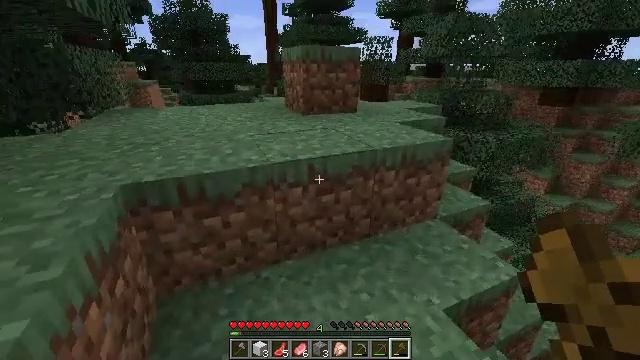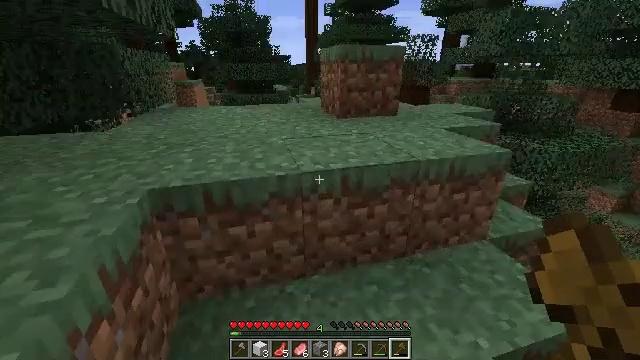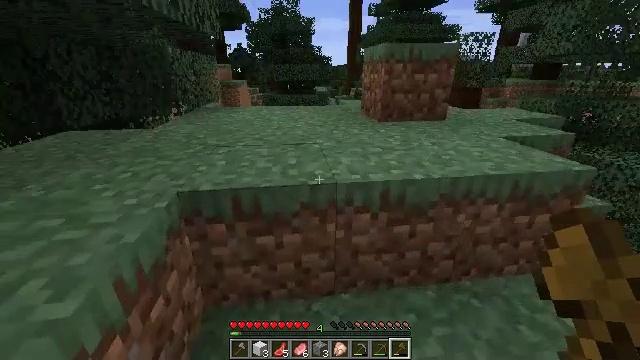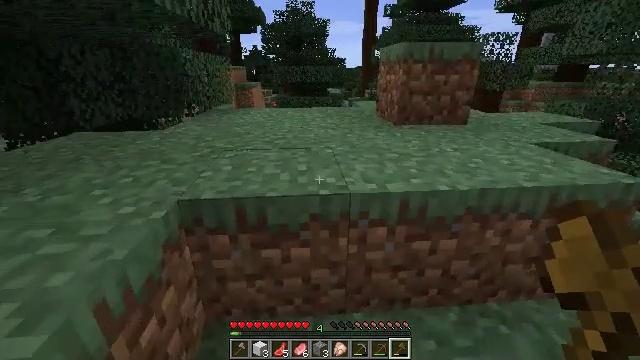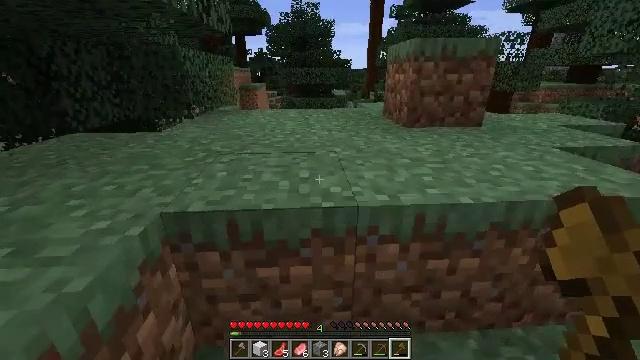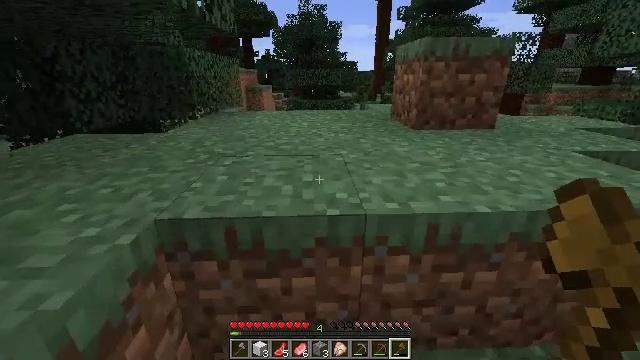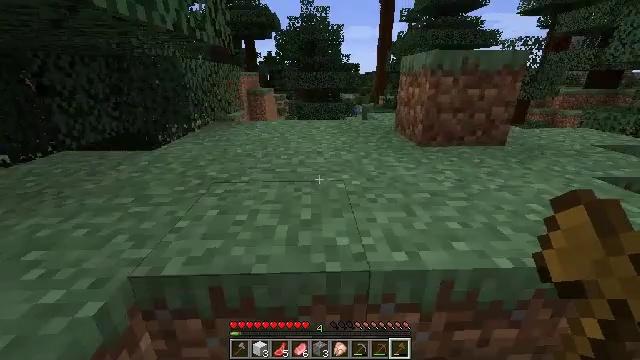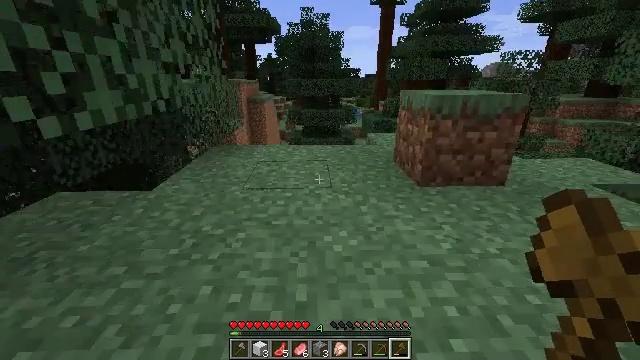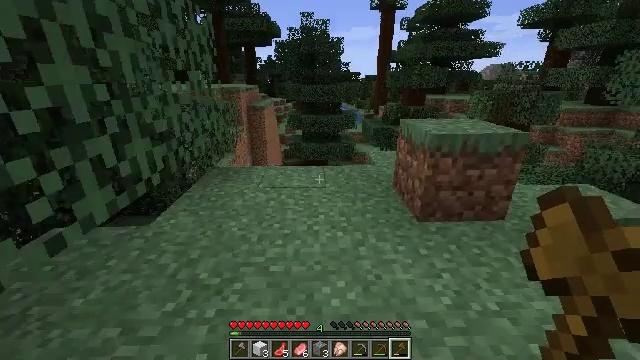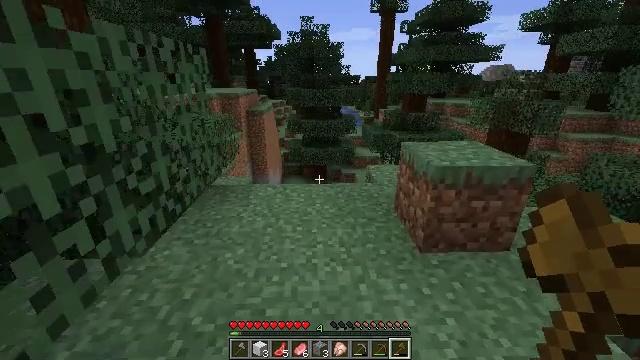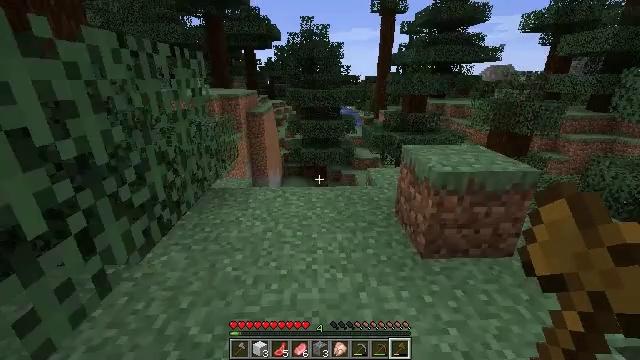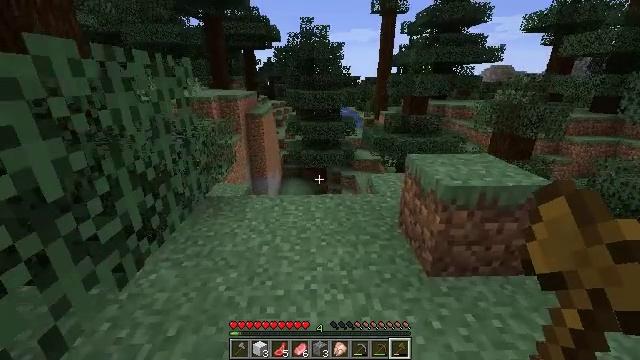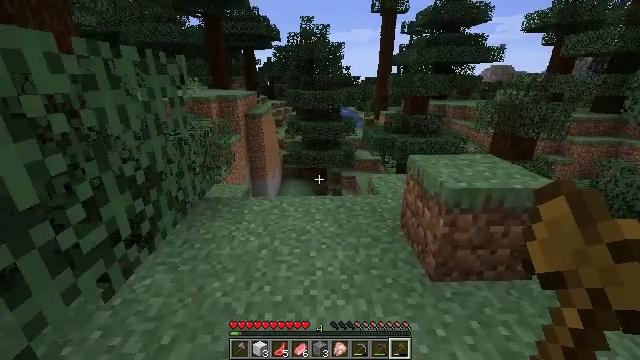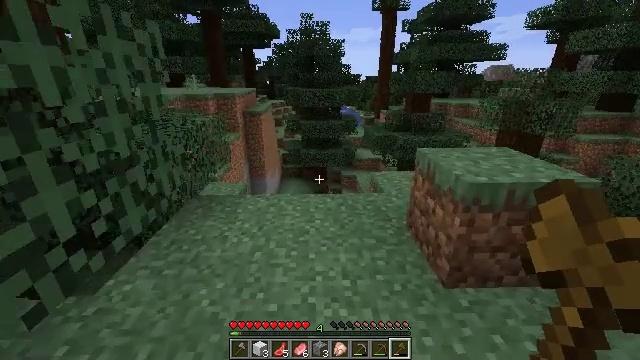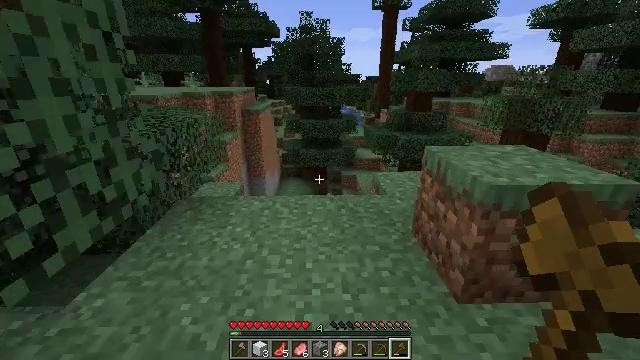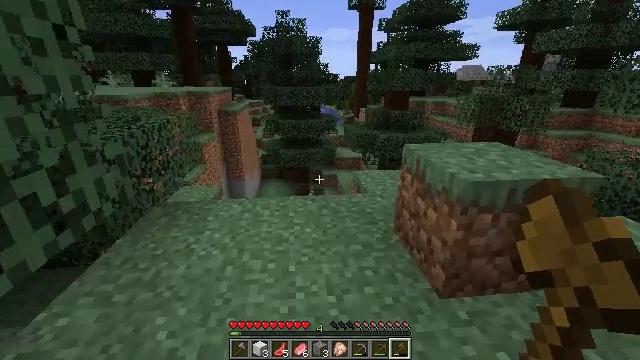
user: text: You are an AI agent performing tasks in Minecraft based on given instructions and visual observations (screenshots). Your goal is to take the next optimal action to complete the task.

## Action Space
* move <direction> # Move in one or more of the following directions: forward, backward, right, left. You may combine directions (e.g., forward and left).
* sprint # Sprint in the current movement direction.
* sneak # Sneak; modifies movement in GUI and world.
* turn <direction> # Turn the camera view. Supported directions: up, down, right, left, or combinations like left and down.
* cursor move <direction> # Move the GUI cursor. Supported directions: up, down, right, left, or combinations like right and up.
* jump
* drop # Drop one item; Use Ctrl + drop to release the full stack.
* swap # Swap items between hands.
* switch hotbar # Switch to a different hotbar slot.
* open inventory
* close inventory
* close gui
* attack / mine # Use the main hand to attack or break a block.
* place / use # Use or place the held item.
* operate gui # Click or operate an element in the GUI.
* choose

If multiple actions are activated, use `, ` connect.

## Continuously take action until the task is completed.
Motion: motion action
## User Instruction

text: Combat the rabbit.
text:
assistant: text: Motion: move forward, turn left
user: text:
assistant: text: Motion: move forward, turn left
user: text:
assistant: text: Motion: move forward, turn left
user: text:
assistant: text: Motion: move forward, turn left
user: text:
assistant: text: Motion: move forward, turn left
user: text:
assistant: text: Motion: move forward, jump
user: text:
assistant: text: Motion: move forward, jump
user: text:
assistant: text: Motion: move forward, jump
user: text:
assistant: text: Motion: move forward, jump
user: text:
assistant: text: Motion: move forward, jump
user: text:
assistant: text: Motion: move forward, jump
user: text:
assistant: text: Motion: move forward
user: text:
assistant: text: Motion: move forward
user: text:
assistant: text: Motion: move forward
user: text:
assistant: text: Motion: move forward, turn right
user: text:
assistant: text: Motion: move forward, turn right
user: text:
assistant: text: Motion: move forward, turn right
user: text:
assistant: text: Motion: move forward
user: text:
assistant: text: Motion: move forward
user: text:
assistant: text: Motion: no_op
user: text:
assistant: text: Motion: move forward, turn left and down
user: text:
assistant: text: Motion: move forward
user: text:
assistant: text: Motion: move forward
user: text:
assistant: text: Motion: no_op
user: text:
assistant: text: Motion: turn left and down
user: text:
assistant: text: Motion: move forward, turn left and down
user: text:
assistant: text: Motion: move forward, turn left and down
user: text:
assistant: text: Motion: move forward
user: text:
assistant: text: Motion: move forward
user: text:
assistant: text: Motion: move forward